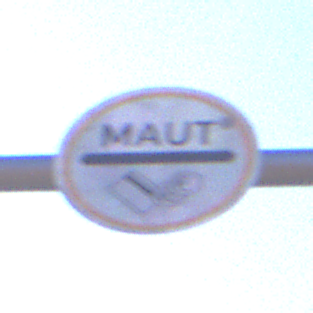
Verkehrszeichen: MautflichtigeStrecke
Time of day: MorningAfternoon
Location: Outdoor (Nature)
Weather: Clear
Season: NotSpecified
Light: Natural